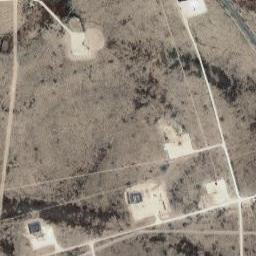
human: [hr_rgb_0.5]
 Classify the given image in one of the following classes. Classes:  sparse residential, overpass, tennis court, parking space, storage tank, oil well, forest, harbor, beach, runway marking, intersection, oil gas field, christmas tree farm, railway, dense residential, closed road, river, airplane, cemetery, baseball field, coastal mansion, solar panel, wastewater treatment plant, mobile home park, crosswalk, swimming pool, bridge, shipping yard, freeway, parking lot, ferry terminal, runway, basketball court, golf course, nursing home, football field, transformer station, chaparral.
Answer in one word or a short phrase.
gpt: oil gas field